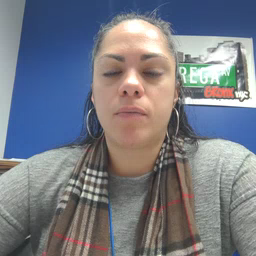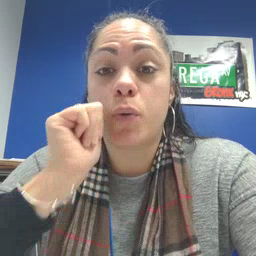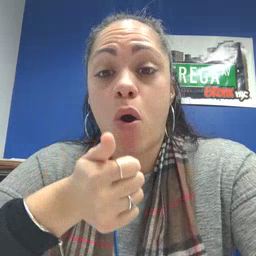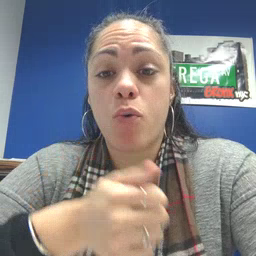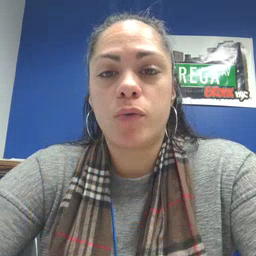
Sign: tomorrow